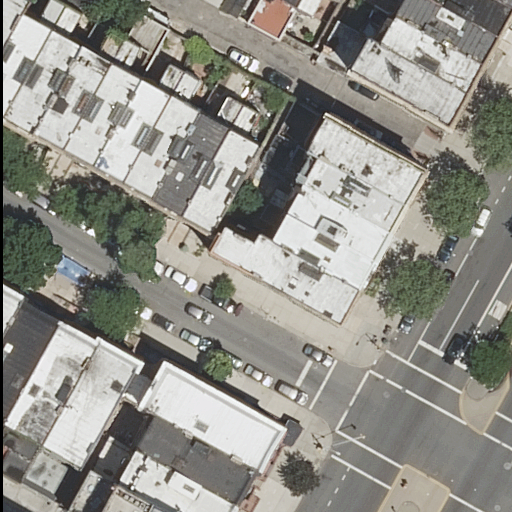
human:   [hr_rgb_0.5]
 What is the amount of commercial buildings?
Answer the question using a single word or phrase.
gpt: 0

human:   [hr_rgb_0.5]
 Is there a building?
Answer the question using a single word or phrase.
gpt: yes

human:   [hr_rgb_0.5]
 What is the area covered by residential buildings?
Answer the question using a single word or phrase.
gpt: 4173m2

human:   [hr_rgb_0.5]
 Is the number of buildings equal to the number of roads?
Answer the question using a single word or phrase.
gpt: no

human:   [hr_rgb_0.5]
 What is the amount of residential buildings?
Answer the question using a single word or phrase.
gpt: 33

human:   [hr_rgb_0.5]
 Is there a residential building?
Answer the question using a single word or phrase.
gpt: yes

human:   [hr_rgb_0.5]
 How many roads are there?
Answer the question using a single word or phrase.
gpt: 5

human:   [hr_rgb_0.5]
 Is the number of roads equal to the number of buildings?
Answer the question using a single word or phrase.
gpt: no

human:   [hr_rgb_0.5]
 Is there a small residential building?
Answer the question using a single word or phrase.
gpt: yes

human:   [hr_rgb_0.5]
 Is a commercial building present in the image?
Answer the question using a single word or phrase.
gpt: no

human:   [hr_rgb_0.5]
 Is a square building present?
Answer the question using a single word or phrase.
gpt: no

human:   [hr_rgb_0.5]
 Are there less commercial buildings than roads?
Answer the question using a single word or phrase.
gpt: yes

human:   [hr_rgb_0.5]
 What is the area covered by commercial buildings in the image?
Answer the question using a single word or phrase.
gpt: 0m2

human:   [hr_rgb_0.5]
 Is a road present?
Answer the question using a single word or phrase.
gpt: yes

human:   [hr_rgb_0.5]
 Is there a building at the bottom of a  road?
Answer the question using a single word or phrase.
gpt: yes

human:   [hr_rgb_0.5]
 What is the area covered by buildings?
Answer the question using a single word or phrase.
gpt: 4173m2

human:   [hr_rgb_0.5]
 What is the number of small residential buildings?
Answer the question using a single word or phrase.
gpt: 11

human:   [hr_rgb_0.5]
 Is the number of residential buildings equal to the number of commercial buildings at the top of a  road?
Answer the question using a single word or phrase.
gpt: no

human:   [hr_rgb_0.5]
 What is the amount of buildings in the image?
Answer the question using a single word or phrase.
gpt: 33

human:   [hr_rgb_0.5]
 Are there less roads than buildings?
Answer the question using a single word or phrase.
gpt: yes

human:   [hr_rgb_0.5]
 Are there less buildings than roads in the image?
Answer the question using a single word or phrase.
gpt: no

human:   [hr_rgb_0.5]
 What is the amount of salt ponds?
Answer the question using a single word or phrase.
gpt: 0

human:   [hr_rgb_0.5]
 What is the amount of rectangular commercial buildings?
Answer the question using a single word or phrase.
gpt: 0

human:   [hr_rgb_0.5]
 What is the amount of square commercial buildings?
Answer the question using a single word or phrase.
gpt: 0

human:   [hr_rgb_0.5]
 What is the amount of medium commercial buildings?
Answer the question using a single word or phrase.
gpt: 0

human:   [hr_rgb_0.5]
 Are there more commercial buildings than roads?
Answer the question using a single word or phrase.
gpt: no

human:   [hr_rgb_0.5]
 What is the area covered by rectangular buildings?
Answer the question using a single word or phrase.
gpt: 3146m2

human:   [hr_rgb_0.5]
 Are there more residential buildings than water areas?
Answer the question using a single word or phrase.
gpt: yes

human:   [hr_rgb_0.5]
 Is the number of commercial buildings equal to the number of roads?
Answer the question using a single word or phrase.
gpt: no

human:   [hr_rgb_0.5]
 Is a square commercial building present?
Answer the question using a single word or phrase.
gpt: no

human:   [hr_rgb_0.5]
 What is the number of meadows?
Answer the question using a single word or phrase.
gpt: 0

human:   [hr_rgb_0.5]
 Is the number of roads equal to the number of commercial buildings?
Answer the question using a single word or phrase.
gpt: no

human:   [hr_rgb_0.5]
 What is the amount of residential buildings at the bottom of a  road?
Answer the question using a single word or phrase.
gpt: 16

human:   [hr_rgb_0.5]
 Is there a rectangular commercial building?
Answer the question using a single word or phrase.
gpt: no

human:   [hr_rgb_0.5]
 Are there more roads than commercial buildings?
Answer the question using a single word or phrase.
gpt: yes

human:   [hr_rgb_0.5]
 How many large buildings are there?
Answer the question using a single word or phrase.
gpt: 0

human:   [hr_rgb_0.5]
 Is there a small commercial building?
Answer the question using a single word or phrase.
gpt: no

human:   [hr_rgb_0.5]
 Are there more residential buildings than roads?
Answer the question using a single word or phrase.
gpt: yes

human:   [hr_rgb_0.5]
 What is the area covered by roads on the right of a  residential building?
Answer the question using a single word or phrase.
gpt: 0m2

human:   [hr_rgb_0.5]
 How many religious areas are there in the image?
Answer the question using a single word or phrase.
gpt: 0

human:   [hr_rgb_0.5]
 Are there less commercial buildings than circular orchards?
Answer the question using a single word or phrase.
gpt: no

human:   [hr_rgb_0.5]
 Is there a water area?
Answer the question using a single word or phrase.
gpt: no

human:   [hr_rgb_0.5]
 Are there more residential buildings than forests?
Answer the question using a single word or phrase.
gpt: yes

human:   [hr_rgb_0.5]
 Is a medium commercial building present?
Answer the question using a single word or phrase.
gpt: no

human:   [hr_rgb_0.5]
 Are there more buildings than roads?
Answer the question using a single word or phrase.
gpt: yes

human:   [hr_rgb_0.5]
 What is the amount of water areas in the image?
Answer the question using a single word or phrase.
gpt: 0

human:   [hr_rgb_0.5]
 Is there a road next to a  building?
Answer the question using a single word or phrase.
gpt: yes

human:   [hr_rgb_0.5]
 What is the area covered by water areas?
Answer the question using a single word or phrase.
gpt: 0m2

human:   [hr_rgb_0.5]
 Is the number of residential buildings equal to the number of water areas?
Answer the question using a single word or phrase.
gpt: no

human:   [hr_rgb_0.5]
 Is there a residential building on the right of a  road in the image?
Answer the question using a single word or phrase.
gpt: yes

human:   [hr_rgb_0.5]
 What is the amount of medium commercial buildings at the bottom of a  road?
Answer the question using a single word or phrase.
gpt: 0

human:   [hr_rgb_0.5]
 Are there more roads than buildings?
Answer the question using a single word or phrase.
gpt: no

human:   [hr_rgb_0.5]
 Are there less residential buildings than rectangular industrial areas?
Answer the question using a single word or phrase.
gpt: no

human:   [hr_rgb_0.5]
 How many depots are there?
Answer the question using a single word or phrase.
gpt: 0

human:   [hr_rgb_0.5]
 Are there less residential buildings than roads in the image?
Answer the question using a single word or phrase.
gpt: no

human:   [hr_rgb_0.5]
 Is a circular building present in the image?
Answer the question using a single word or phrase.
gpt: no

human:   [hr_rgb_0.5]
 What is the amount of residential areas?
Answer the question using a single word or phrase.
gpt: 0

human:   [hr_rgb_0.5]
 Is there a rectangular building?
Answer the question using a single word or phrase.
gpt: yes

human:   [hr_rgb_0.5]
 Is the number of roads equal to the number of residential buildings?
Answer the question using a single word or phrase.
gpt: no

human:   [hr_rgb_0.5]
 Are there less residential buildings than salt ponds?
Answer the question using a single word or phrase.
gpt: no

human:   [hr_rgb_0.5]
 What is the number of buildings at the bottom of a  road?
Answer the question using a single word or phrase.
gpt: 16

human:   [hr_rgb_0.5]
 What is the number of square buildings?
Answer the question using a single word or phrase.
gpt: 0

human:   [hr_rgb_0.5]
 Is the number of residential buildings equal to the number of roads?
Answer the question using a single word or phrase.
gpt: no

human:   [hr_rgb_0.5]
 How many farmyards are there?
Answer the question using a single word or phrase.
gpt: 0